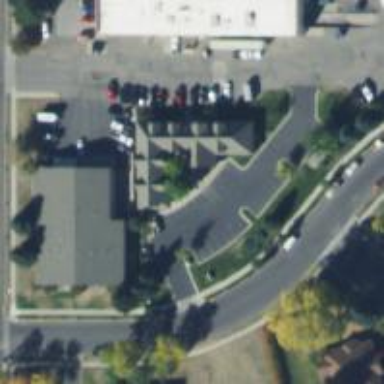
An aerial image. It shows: Parking area.